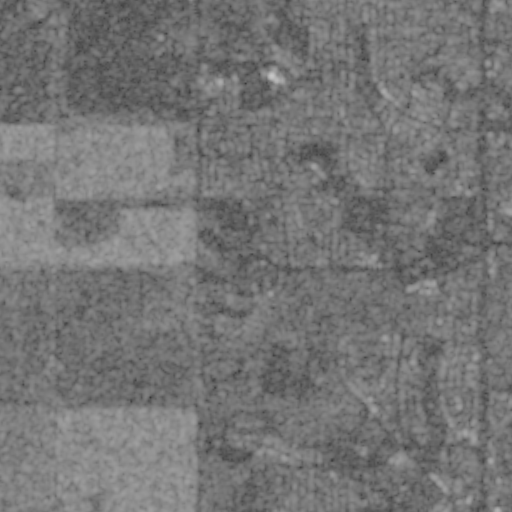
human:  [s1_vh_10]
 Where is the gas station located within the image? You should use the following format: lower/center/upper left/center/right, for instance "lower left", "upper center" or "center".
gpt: The gas station is located in the upper right of the image.
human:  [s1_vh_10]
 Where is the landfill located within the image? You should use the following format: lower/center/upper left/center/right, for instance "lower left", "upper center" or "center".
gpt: The landfill is located in the upper left of the image.
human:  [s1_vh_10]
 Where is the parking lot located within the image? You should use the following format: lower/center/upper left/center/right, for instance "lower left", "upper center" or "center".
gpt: The parking lot is located in the lower right of the image.
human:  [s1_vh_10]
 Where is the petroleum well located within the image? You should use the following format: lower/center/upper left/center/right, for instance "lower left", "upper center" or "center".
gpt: The petroleum well is located in the left of the image.
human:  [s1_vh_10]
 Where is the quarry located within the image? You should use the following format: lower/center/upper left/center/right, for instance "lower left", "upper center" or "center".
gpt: The quarry is located in the upper left of the image.
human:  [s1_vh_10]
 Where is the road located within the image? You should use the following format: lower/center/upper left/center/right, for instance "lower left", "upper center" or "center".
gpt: There is no road in the image.

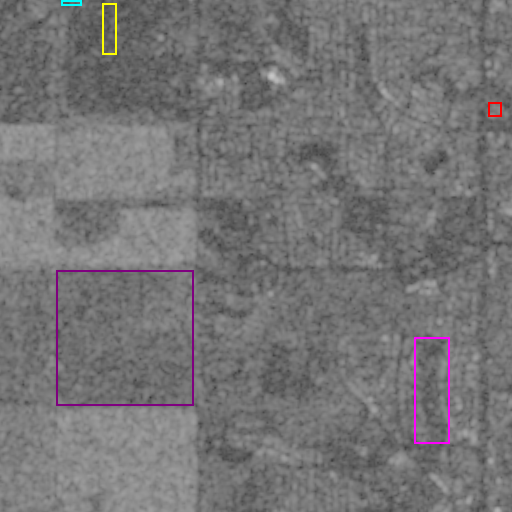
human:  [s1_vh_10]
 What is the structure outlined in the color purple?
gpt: The structure outlined in purple is a crop field.
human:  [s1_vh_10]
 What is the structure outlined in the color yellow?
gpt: The structure outlined in yellow is a landfill.
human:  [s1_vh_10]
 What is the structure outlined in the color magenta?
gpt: The structure outlined in magenta is a park.
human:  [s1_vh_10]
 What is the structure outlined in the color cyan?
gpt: The structure outlined in cyan is a quarry.
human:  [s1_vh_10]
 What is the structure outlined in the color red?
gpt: The structure outlined in red is a building.
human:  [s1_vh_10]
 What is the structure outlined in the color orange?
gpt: There is no orange outline.